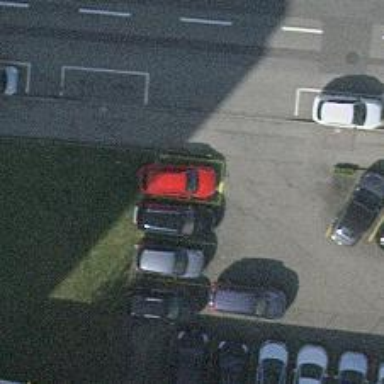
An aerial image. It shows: Car-sharing service available at this location.